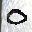
Label: 0